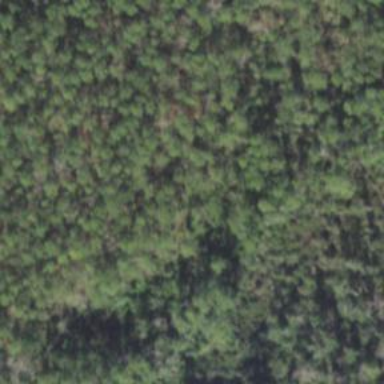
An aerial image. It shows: Mixed woodland with various types of leaves.